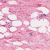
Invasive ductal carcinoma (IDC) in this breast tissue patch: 0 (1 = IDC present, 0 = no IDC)